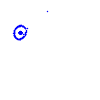
Particle: kaon